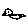
Label: bird